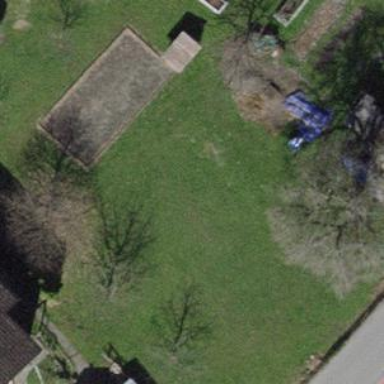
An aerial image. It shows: Allotments area.